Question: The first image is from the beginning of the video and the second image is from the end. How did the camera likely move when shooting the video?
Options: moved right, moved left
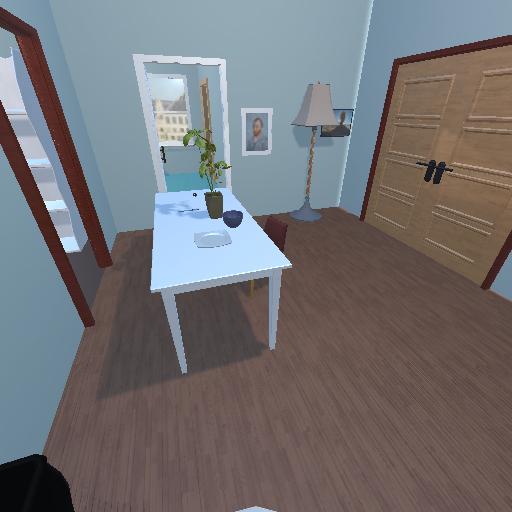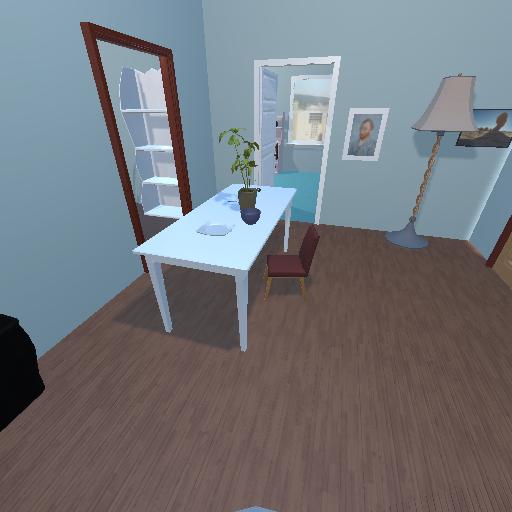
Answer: moved right